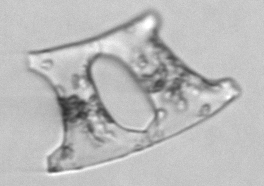
Label: Eucampia